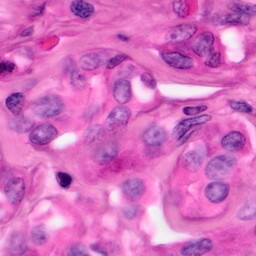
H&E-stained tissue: Pancreatic